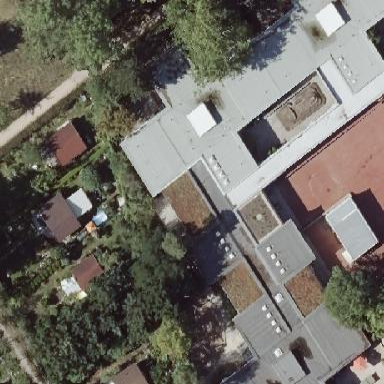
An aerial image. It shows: School building.